Question: I've an application which is a list of contacts' names retrieved from Android phone's contacts' list.I've tried to add in TextView which is like a heading above the ListView and Button above below the TextView. The TextView and Button were repeated below each name in the list. It looked like this

Not only that, the textview is above the list and button below the list too. It's odd.
I'm not sure how to make the TextView above the list and button to be below the list only.
Oh yes, please take a look at my java and xml layout codes thanks --
contacts_list.xml
'''
<?xml version="1.0" encoding="utf-8"?>
<LinearLayout xmlns:android="http://schemas.android.com/apk/res/android"
android:background="@color/light_goldenrod"
android:layout_width="match_parent"
android:layout_height="match_parent"
android:orientation="vertical" >
<TextView
android:id="@+id/textInform"
android:layout_width="wrap_content"
android:layout_height="wrap_content"
android:text="Choose a Friend to Create an Event"
android:textColor="@color/dark_purple"
android:textAppearance="?android:attr/textAppearanceMedium" />
<ListView
android:id="@android:id/list"
android:layout_width="match_parent"
android:layout_height="wrap_content"
android:layout_weight="1"
android:stackFromBottom="false"
android:transcriptMode="normal" />
<TextView
android:textColor="@color/dark_purple"
android:id="@+id/contactName"
android:textStyle="bold"
android:layout_width="wrap_content"
android:layout_height="wrap_content" />
<Button
android:id="@+id/btnMain"
android:layout_width="wrap_content"
android:layout_height="wrap_content"
android:background="@drawable/yellow_btn"
style="@style/ButtonText"
android:text="Main Menu" />
</LinearLayout>
'''
ContactsList.java
'''
public class ContactsList extends ListActivity
{
TextView contactName;
ListView list;
final Context context = this;
Cursor cursor;
BuddyDBAdapter buddyDB = new BuddyDBAdapter(this);
/** Called when the activity is first created. */
@Override
public void onCreate(Bundle savedInstanceState)
{
super.onCreate(savedInstanceState);
setContentView(R.layout.contacts_list);
list = (ListView) findViewById(android.R.id.list);
Uri allContacts = Uri.parse("content://contacts/people");
Cursor c = managedQuery(allContacts, null, null, null, null);
String[] columns = new String[] {ContactsContract.Contacts.DISPLAY_NAME};
int[] views = new int[] {R.id.contactName};
startManagingCursor(c);
SimpleCursorAdapter friendsAdapter = new SimpleCursorAdapter(this, R.layout.contacts_list, c, columns, views);
this.setListAdapter(friendsAdapter);
}
@Override
public void onListItemClick(ListView l, View v, int position, long id)
{
buddyDB.open();
long name_id;
super.onListItemClick(l, v, position, id);
Cursor cursor = null;
cursor = (Cursor) l.getItemAtPosition(position);
Intent intent = new Intent(ContactsList.this, Create_Events.class);
intent.putExtra("name", cursor.getString(cursor.getColumnIndex(buddyDB.KEY_NAME)));
startActivity(intent);
Cursor c = ((SimpleCursorAdapter)l.getAdapter()).getCursor();
c.moveToPosition(position);
TextView contactName = (TextView) v.findViewById(R.id.contactName);
String NameValue = contactName.getText().toString();
name_id = buddyDB.insertNames(NameValue);
buddyDB.close();
}
}
'''
Please help me with this. Any help provided will be greatly appreciated. Thanks =)
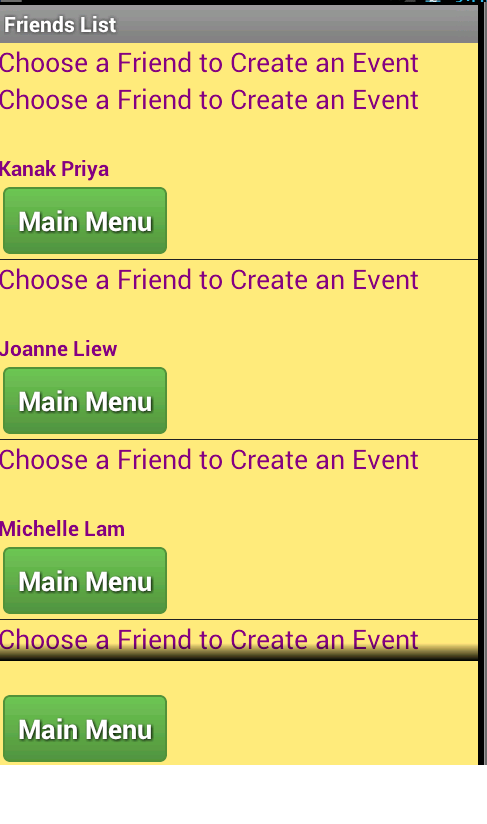
Answer: Create a layout file as follows and name it as contacts_item.xml:
'''
<?xml version="1.0" encoding="utf-8"?>
<LinearLayout xmlns:android="http://schemas.android.com/apk/res/android"
android:background="@color/light_goldenrod"
android:layout_width="match_parent"
android:layout_height="match_parent"
android:orientation="vertical" >
<TextView
android:textColor="@color/dark_purple"
android:id="@+id/contactName"
android:textStyle="bold"
android:layout_width="wrap_content"
android:layout_height="wrap_content" />
</LinearLayout>
'''
Change the following:
'''
SimpleCursorAdapter friendsAdapter = new SimpleCursorAdapter(this, R.layout.contacts_list, c, columns, views);
'''
to:
'''
SimpleCursorAdapter friendsAdapter = new SimpleCursorAdapter(this, R.layout.contacts_item, c, columns, views);
'''